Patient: sex M, age 64
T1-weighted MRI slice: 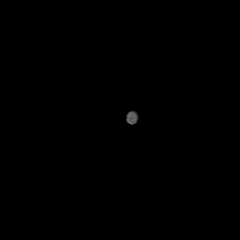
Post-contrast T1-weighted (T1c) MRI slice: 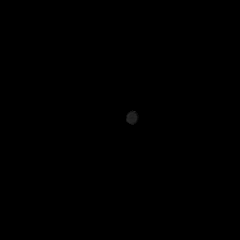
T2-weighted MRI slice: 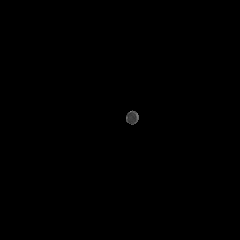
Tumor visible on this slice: no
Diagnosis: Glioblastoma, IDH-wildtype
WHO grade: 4